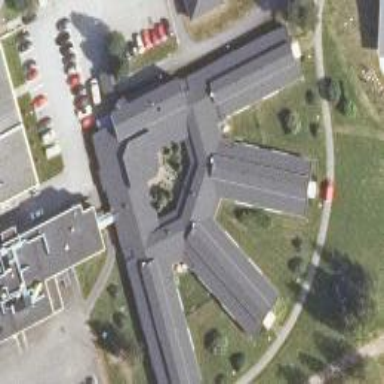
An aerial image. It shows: Nursing home.